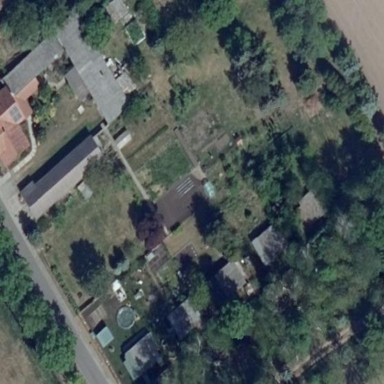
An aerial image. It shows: Allotments area.